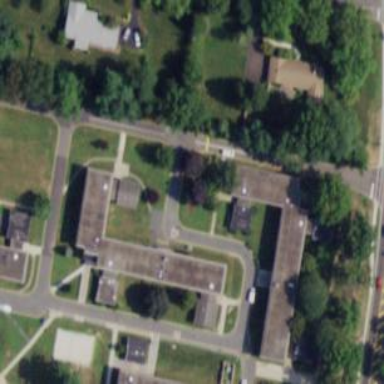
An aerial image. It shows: Dormitory building.